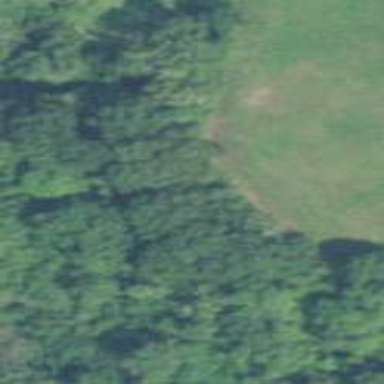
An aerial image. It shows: Mixed woodland with various types of leaves.